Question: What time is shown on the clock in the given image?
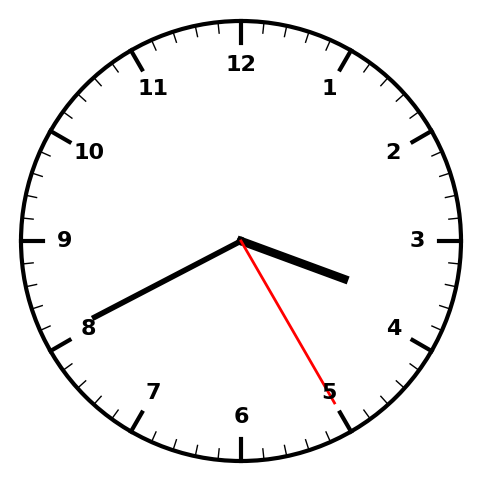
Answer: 03:40:25